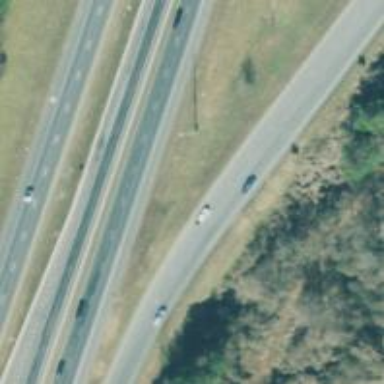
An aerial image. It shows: Asphalt motorway link.